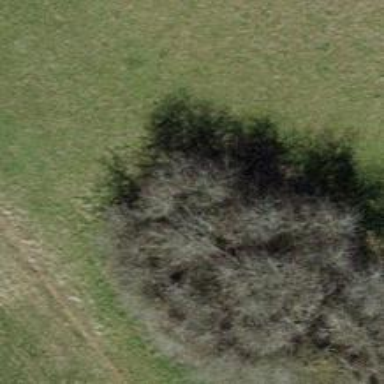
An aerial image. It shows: Beautiful tree in nature.